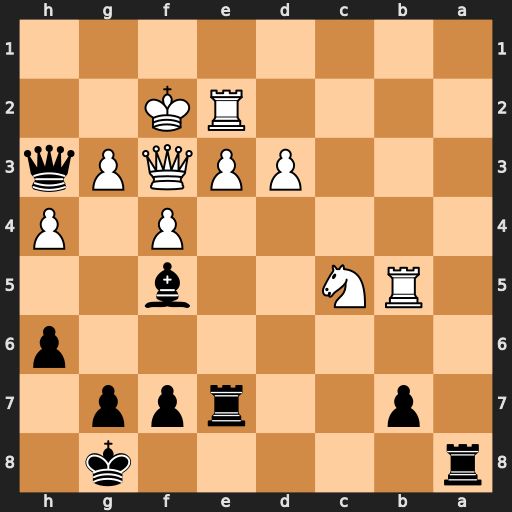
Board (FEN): r5k1/1p2rpp1/7p/1RN2b2/5P1P/3PPQPq/4RK2/8
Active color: b
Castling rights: -
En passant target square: -
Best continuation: Bg4 Qg2 Qxg2+